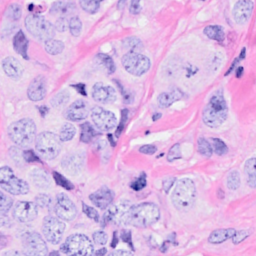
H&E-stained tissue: Breast